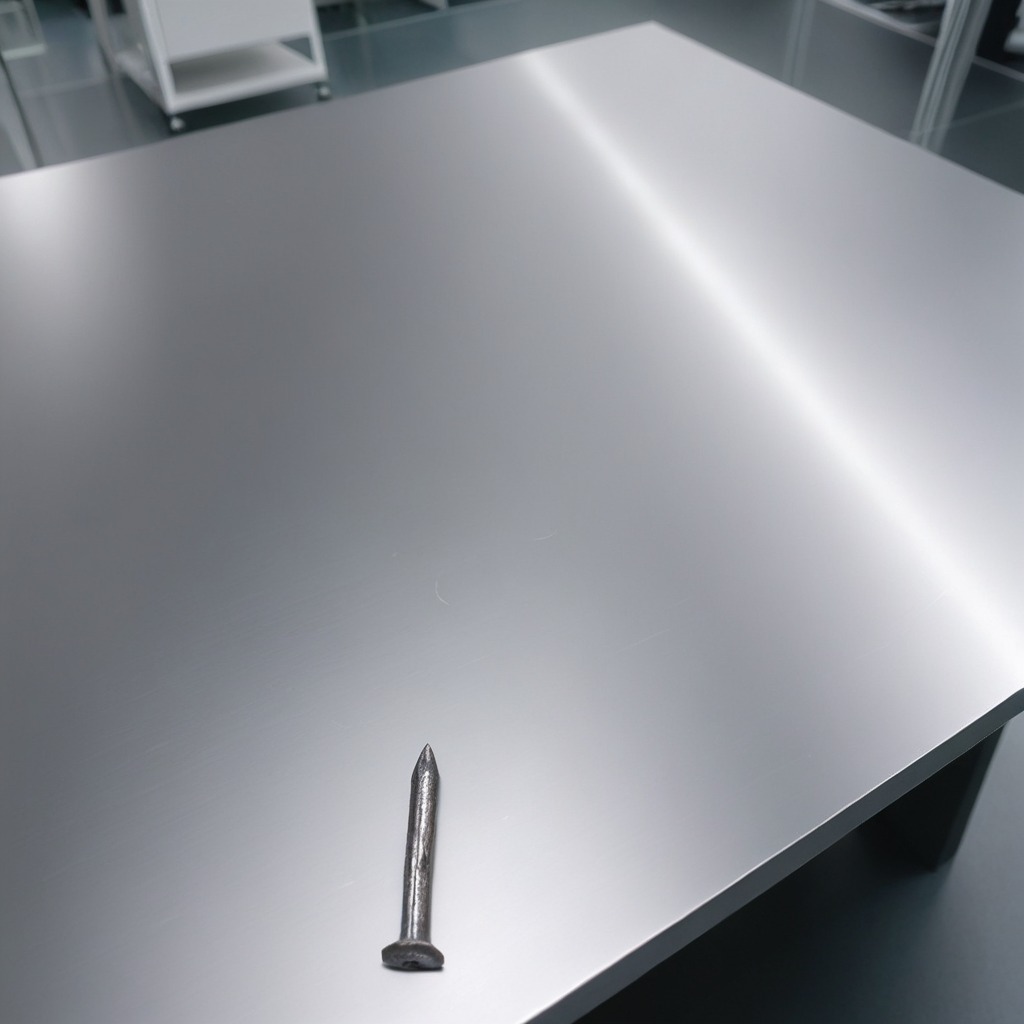
A nail is lying on the stainless steel table in a high-end prototyping lab.